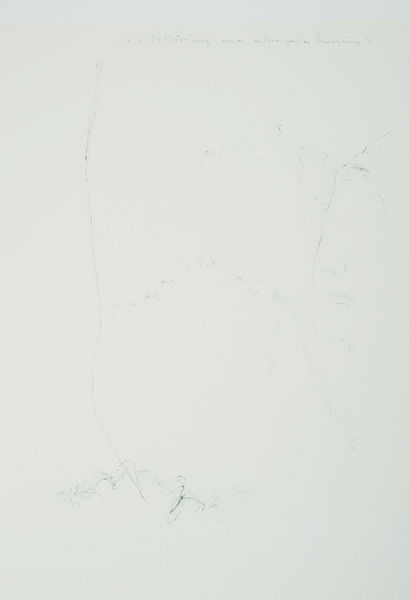
Titel: die Bekröselung einer aufsteigenden Bewegung
Künstler: Gerhard Hoehme
Standort: Düsseldorf
Institution: Gerhard und Magarete Hoehme-Stiftung
Schlagwörter: dunkel, schatten, weiß, äste, bewegung, grau, hell, kreide, licht, mund, profil, schwarz, skizze, zeichnung, muster, gesicht, öl, haare, blatt, kontrast, zart, schrift, papier, studie, moderne, spuren, abstrakt, fläche, leer, leere, modern, formen, monochrom, linien, zeitgenössisch, lack, striche, umriss, rechteck, linie, kohle, kontur, form, buchstaben, konturen, strich, leinwand, bleistift, entwurf, stift, struktur, frei, plan, horizontal, strahlend, lewitt, knick, vage, anstrengend, stifte, graphit, versuch, vertikal, minimal, abstraktheit, experiment, grafit, gekritzel, kritzelei, andeutung, unsicher, suchend, angedeutet, nichts, sol lewitt, minimal art, experimentell, kunstoff, sehtest, zufall